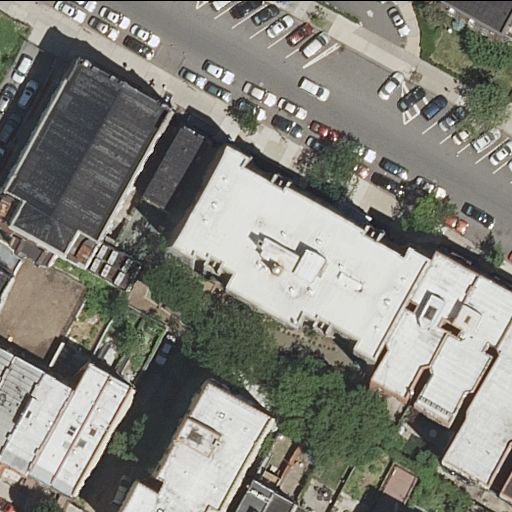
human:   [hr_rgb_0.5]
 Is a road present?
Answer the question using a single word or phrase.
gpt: yes

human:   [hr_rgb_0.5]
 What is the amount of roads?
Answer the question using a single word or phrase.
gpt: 1

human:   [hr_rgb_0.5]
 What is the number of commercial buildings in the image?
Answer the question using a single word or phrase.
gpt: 0

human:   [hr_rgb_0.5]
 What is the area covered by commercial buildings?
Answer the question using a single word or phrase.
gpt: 0m2

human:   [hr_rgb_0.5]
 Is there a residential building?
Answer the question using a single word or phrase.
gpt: yes

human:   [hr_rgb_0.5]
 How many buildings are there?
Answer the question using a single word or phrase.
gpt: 17

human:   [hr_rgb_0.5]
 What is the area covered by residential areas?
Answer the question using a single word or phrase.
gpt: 923m2

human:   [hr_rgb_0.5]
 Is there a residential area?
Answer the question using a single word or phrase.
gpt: yes

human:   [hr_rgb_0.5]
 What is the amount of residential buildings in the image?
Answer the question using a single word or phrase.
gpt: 17

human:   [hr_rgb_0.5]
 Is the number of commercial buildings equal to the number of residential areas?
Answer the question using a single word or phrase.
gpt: no

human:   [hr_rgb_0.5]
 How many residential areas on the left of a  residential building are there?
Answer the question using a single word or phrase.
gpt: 0

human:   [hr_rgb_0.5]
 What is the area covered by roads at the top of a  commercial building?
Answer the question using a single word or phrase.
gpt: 0m2

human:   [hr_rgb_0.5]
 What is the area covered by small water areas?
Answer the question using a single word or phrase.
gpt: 0m2

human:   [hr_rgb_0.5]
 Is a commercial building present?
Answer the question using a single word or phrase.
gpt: no

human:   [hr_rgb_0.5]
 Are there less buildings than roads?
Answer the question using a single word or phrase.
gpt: no

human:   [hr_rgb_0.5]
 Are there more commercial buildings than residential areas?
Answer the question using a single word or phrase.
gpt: no

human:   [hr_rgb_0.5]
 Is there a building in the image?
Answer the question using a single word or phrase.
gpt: yes

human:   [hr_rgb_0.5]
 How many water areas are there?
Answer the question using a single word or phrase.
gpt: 0

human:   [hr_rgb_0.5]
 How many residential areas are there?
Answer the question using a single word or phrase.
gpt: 1

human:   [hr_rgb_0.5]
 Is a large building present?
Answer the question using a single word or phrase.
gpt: yes

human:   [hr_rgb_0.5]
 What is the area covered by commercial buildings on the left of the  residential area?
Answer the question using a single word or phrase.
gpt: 0m2

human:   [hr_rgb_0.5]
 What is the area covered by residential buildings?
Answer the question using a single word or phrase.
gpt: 3645m2

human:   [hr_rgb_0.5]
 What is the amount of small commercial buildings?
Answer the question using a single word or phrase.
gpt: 0

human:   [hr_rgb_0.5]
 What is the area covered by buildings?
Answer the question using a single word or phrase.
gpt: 3645m2

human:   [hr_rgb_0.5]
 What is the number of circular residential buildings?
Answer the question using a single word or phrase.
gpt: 0

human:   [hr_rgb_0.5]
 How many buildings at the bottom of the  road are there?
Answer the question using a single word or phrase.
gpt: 15

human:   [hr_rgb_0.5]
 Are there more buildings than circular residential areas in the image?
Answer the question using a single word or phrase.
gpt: yes

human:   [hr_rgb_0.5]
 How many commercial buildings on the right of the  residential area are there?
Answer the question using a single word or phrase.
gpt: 0

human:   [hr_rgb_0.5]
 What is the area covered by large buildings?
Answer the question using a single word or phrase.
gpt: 1836m2

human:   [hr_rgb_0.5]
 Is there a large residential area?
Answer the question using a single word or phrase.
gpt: yes

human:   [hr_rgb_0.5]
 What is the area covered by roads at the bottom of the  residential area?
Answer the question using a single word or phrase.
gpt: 0m2

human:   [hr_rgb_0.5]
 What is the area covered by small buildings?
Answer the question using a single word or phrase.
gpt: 206m2

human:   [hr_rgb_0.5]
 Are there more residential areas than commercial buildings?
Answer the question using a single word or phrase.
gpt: yes

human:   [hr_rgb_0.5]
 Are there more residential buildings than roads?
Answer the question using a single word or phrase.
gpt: yes

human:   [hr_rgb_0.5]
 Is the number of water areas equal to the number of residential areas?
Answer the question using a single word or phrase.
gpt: no

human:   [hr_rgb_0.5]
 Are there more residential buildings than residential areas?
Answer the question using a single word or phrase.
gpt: yes

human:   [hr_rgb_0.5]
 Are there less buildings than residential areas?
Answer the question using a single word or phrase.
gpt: no

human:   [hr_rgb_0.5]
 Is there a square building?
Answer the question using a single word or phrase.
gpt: no

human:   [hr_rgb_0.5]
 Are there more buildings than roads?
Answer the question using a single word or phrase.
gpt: yes

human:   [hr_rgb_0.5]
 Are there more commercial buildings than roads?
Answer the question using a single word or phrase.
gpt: no

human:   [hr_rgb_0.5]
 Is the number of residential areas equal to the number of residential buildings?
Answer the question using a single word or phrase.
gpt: no

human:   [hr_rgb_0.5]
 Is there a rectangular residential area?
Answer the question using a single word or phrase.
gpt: yes

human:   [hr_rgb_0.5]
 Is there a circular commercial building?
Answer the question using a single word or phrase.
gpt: no

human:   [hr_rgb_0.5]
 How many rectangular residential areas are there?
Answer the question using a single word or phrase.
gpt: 1

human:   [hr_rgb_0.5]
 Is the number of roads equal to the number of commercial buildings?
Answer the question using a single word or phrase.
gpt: no

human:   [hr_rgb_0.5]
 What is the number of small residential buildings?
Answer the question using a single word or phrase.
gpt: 7

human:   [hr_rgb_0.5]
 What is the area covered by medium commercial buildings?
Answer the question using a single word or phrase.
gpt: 0m2

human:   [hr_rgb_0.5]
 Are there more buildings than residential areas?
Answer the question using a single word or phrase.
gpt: yes

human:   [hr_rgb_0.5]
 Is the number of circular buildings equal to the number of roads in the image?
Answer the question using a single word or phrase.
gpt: no

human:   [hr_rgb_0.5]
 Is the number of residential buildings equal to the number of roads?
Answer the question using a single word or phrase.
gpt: no

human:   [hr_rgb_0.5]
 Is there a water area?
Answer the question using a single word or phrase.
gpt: no

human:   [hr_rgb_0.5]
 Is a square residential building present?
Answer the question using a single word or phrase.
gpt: no

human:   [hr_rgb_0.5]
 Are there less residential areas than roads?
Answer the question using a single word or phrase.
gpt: no

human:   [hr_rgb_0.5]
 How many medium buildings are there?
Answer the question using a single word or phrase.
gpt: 8

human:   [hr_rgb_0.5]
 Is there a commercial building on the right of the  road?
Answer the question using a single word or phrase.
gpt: no

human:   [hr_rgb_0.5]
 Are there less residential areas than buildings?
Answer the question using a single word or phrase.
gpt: yes

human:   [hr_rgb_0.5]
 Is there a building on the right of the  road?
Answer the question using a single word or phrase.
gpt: yes

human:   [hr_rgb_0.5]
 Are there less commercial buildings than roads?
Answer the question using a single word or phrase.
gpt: yes

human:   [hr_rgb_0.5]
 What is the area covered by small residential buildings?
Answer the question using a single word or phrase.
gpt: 206m2

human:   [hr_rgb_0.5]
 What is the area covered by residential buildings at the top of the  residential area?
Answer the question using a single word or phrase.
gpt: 52m2

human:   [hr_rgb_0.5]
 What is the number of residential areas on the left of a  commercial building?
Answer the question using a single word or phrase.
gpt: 0

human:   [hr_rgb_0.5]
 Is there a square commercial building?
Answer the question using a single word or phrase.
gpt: no

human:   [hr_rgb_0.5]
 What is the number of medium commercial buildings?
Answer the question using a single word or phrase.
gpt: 0

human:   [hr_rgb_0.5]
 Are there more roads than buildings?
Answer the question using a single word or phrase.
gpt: no